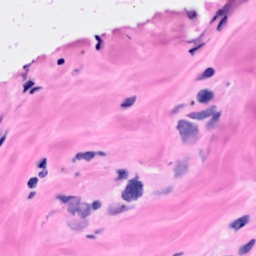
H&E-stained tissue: Breast